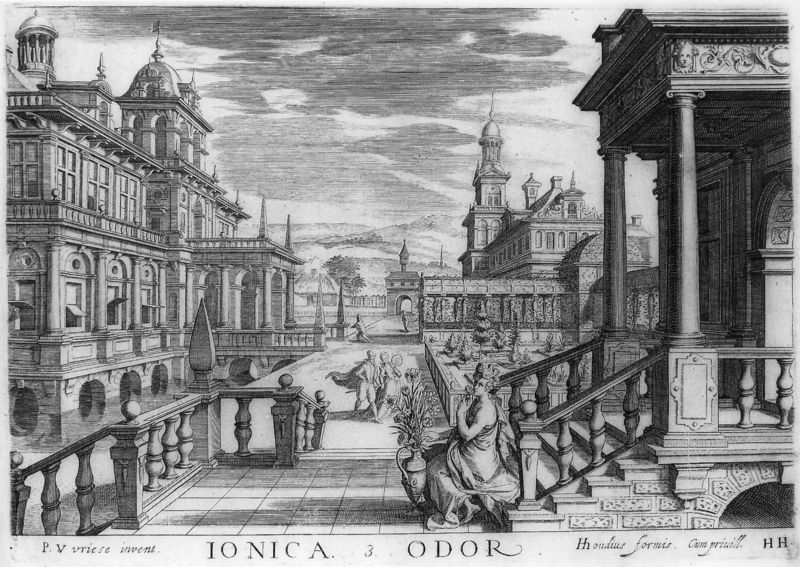
Titel: Buch der Architektur, Terrasse mit einer sitzenden Frau im Vordergrund
Künstler: Hans Vredeman de Vries
Schlagwörter: himmel, menschen, sitzen, stadt, blumen, fenster, frau, straße, säulen, terasse, gebäude, weg, architektur, kirche, turm, amphore, vase, schrift, bogen, platz, treppe, geländer, bögen, eingang, türme, druck, stich, schwarzweiß, latein, ionica odor